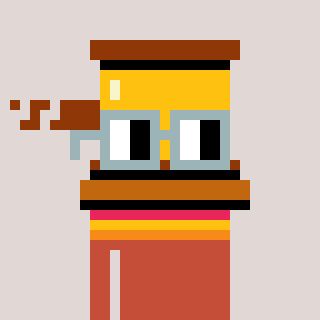
a pixel art character with square dark gray glasses, a gavel-shaped head and a rust-colored body on a warm background